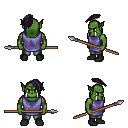
a pixel art fantasy rpg character, male body template, orc, green skin, chain tabard jacket, teal pants, raven long mohawk hairstyle, black shoes, spear, four views (front, back, left, right), 2x2 character sprite sheet, small pixel art, hard edges, no anti-aliasing